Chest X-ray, AP view. Patient: 20 years old, sex M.
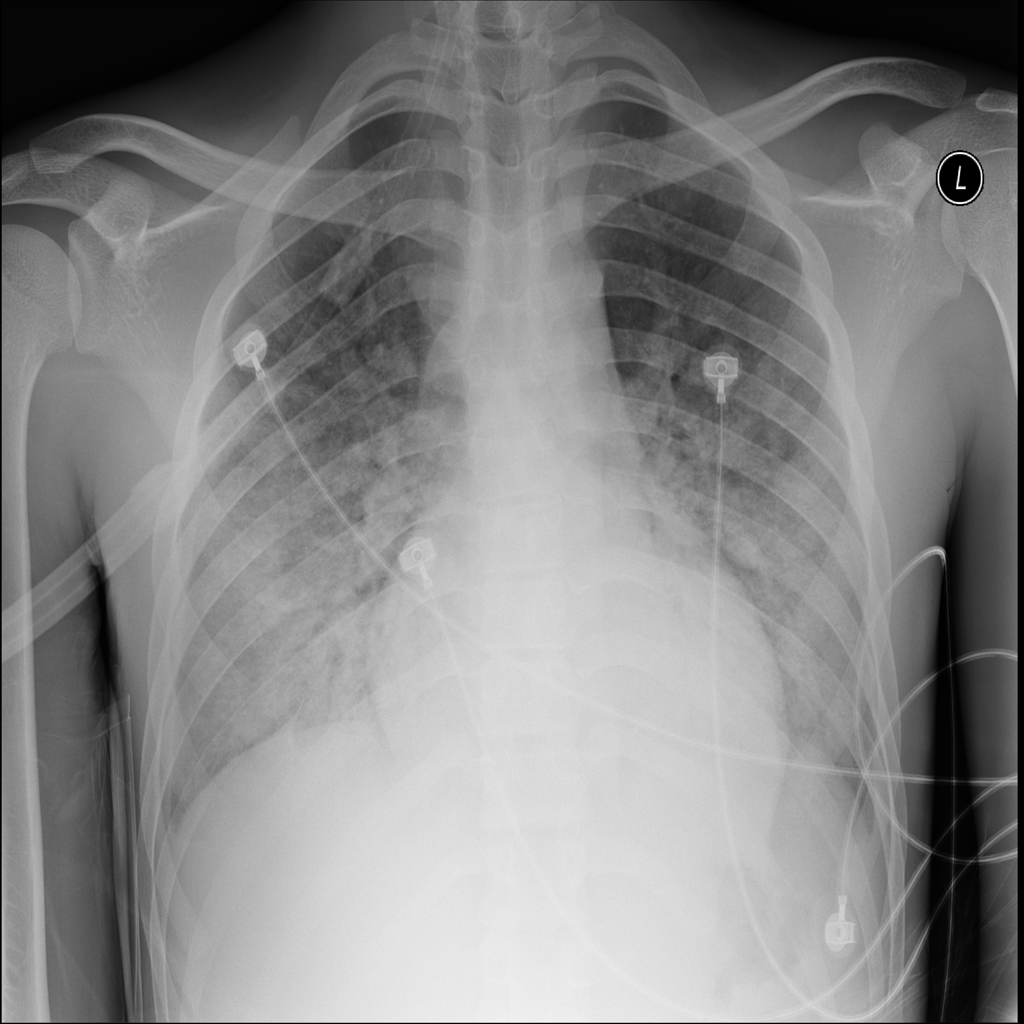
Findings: Infiltration